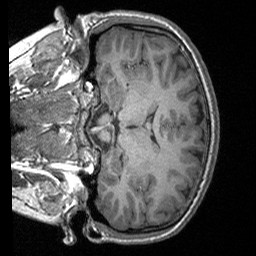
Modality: T1w
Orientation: coronal
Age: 21
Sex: male
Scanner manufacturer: siemens
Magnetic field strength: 3 T
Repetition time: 1.64 s
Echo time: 0.00234 s